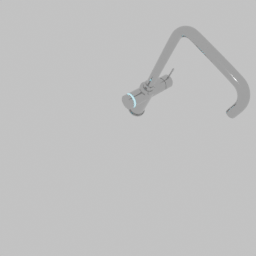
Label: appliances